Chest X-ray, PA view. Patient: 54 years old, sex M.
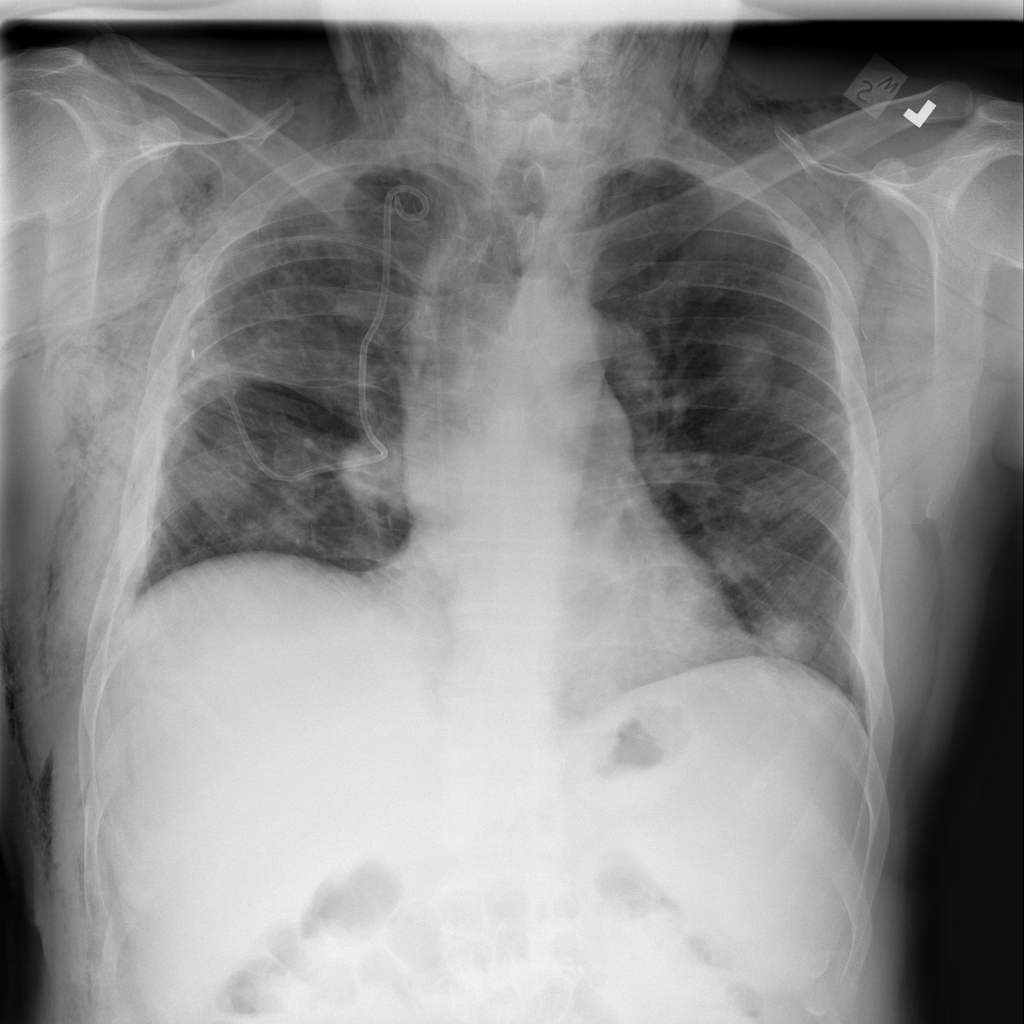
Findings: Mass, Pneumothorax